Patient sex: M
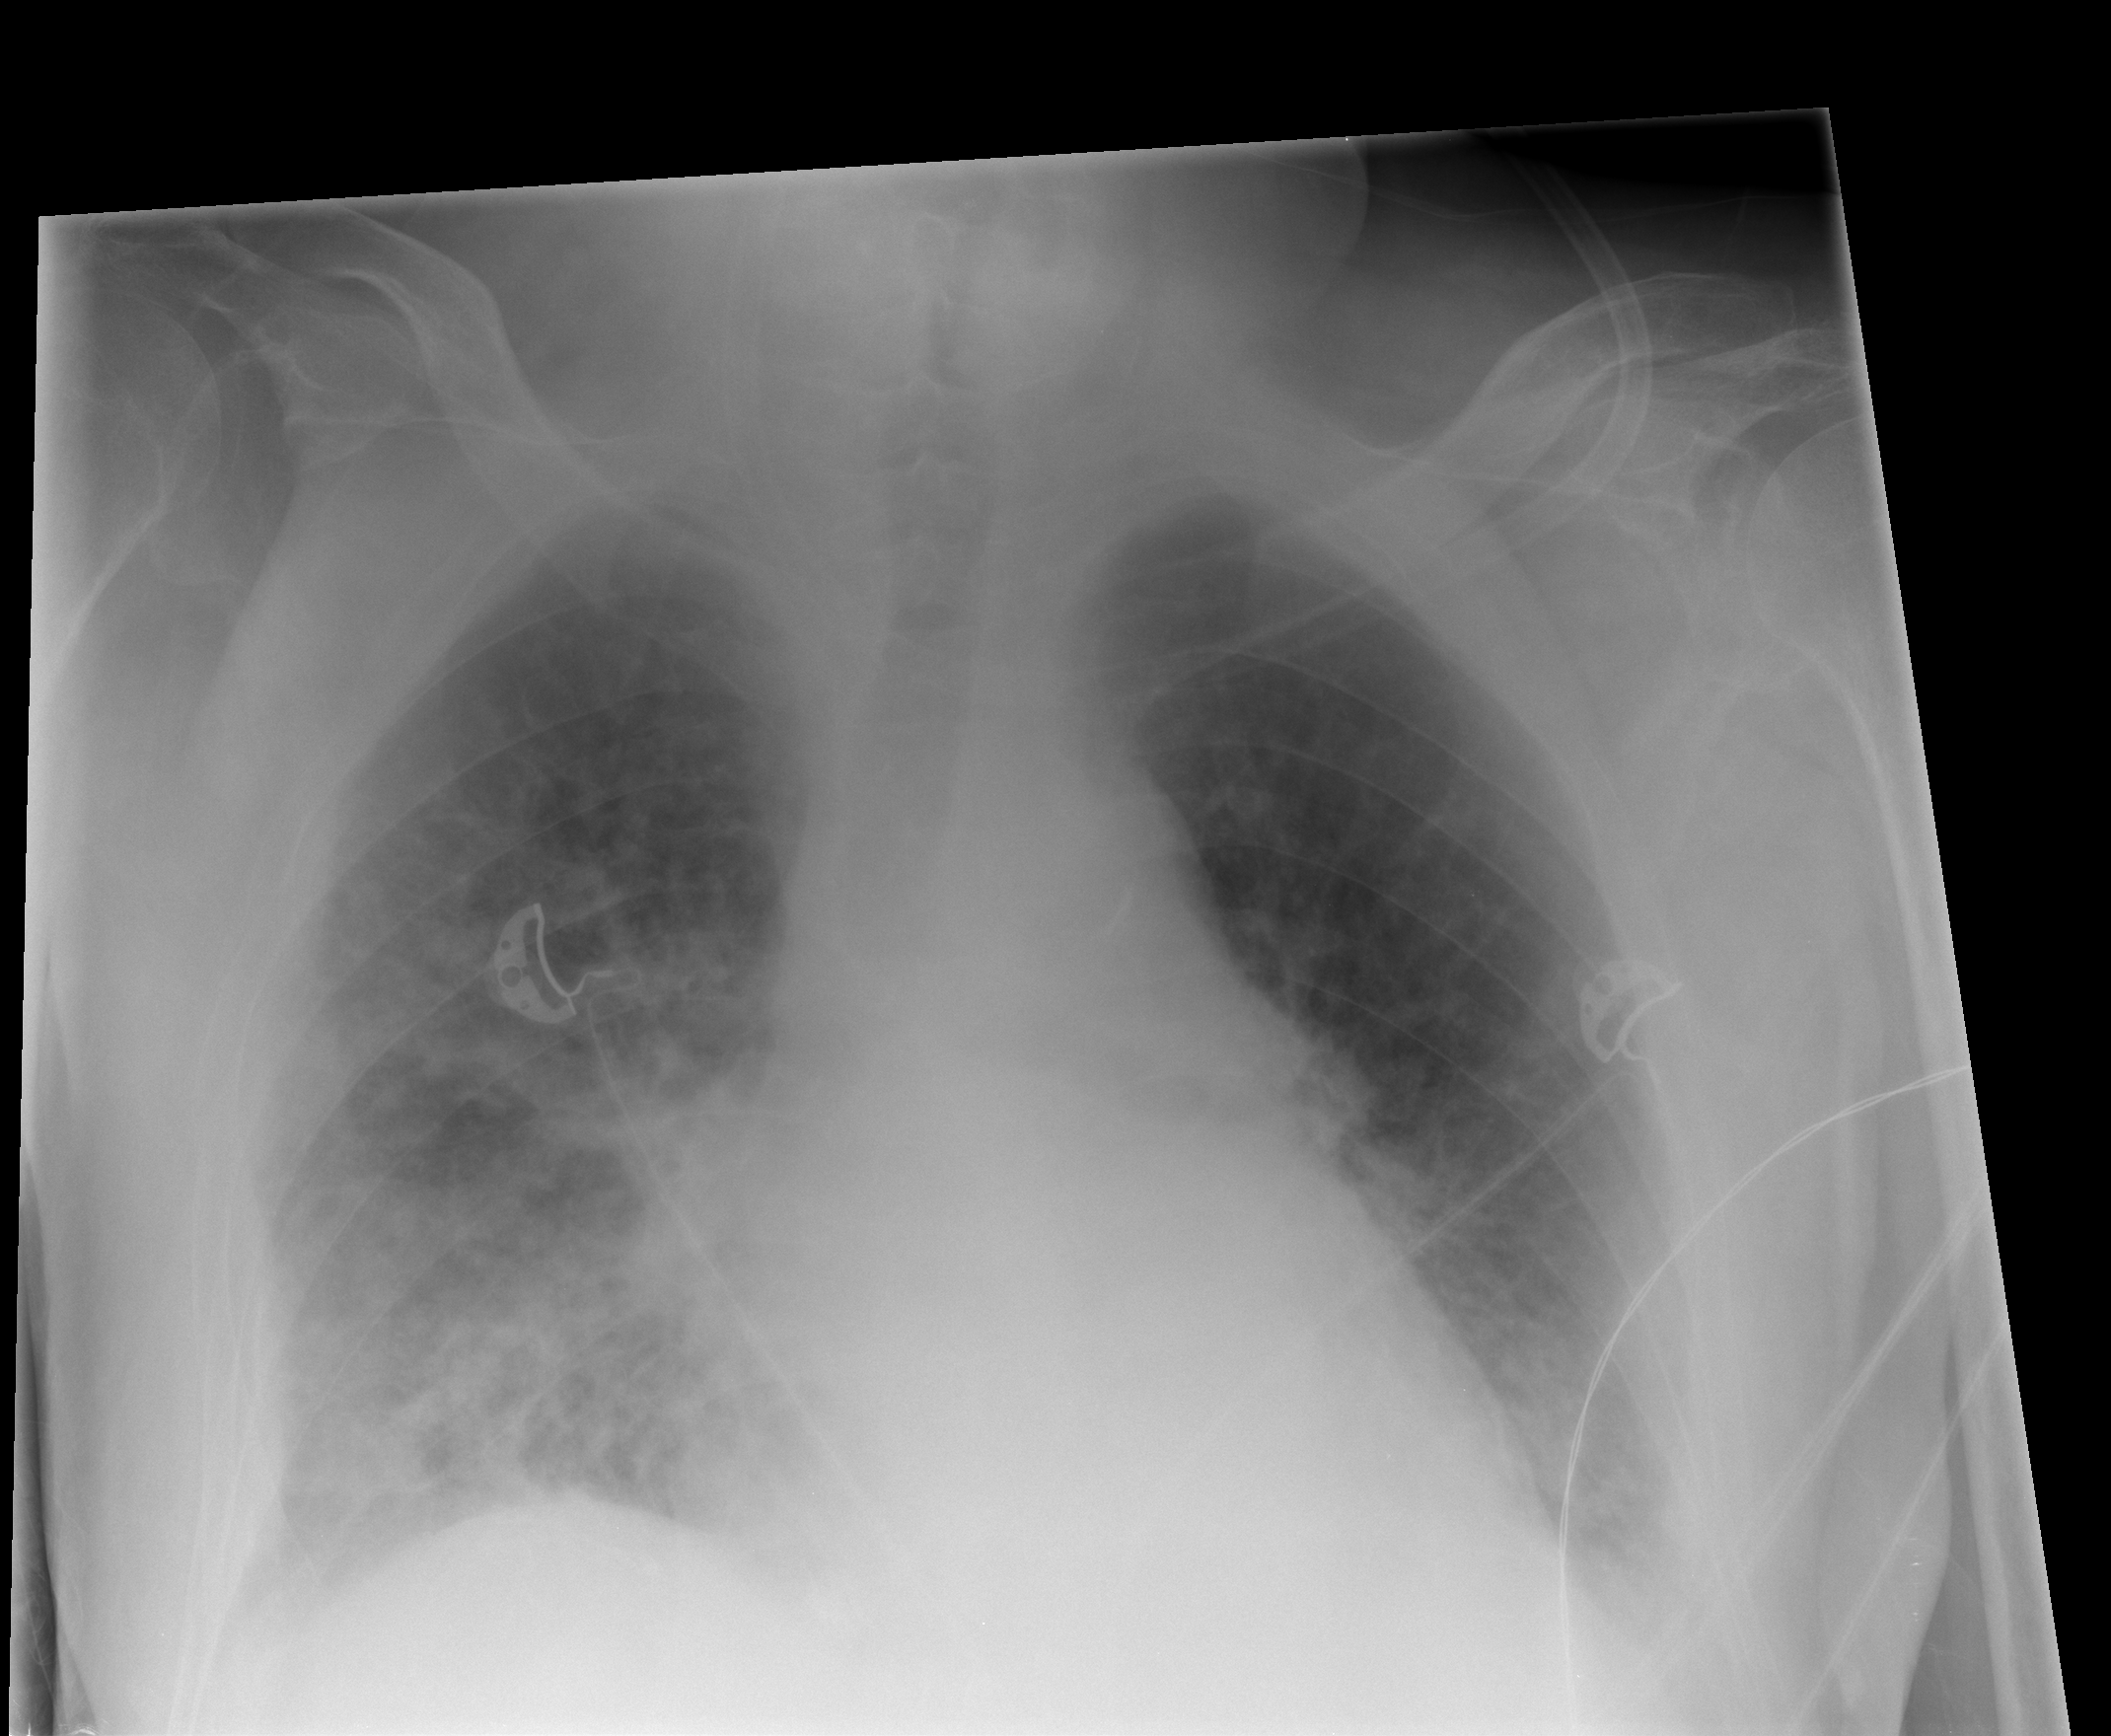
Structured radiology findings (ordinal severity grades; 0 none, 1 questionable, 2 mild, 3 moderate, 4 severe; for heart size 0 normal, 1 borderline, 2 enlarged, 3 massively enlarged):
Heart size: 0
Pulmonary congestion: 3
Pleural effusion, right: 0
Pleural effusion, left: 2
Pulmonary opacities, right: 3
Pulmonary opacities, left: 2
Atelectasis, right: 2
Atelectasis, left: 2